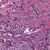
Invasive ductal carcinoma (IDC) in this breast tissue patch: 1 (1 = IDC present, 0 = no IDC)